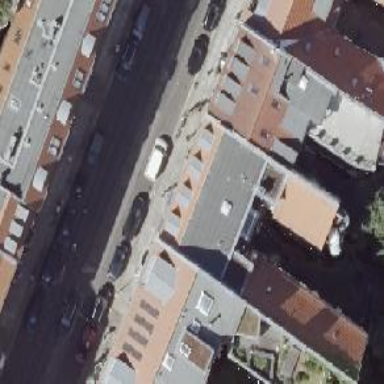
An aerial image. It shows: Parallel parking lane.